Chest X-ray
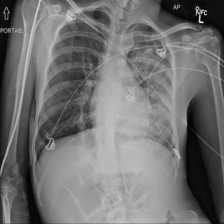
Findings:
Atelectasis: negative
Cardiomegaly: negative
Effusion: negative
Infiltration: positive
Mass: negative
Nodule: negative
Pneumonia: positive
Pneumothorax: negative
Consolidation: negative
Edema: negative
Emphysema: negative
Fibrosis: negative
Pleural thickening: negative
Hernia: negative